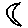
Label: moon